Question: I have implemented the file upload controller on my *.xhtml + PF 3.5 Page:
'''
<div class="control-group">
<h:form enctype="multipart/form-data">
<p:messages showDetail="true" />
<p:fileUpload value="#{fileUploadController.file}" mode="simple" />
<p:commandButton value="Submit" ajax="false"
actionListener="#{fileUploadController.upload}" />
</h:form>
</div>
'''
I do not use any styles on the uploader, however, at the moment it looks like that:

I want to let it look like on the PF Page:
<URL>
What do I have to change? I really appreciate your answer!!!
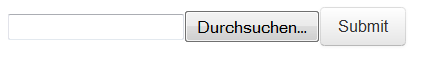
Answer: I do not recommend to use '<p:fileUpload mode="simple"/>' if you want to customize the filupload button. Giving css properties like 'background-color' or others will occur weird look&feel.
Instead of it, you can use '<p:fileUpload mode="advance"/>' and modify anything of it, '.ui-fileupload .fileinput-button' class provides to change button's css, '.fileupload-content' makes easy to manipulate content's css. For example:
'''
.fileupload-buttonbar {
background: transparent none;
border: none;
}
.fileupload-content {
display: none;
}
.ui-fileupload .fileinput-button {
background-color: rgba(142, 103, 64, 0.98);
}
'''
Generates such a file upload button: